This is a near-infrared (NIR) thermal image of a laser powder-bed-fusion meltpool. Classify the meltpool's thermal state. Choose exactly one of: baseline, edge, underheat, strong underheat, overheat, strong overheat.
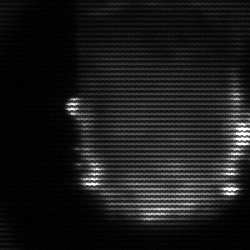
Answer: baseline